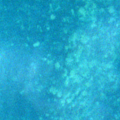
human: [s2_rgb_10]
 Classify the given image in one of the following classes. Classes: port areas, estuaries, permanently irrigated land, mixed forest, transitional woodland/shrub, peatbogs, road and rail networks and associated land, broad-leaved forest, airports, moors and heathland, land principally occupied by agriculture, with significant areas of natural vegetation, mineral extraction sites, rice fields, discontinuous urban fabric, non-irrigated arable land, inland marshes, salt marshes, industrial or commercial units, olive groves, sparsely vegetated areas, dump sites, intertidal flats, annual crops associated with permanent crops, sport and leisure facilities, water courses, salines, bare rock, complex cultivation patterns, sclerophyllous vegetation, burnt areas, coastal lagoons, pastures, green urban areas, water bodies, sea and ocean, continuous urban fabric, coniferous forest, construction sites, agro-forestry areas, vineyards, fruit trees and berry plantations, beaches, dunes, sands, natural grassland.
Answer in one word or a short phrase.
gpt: sea and ocean